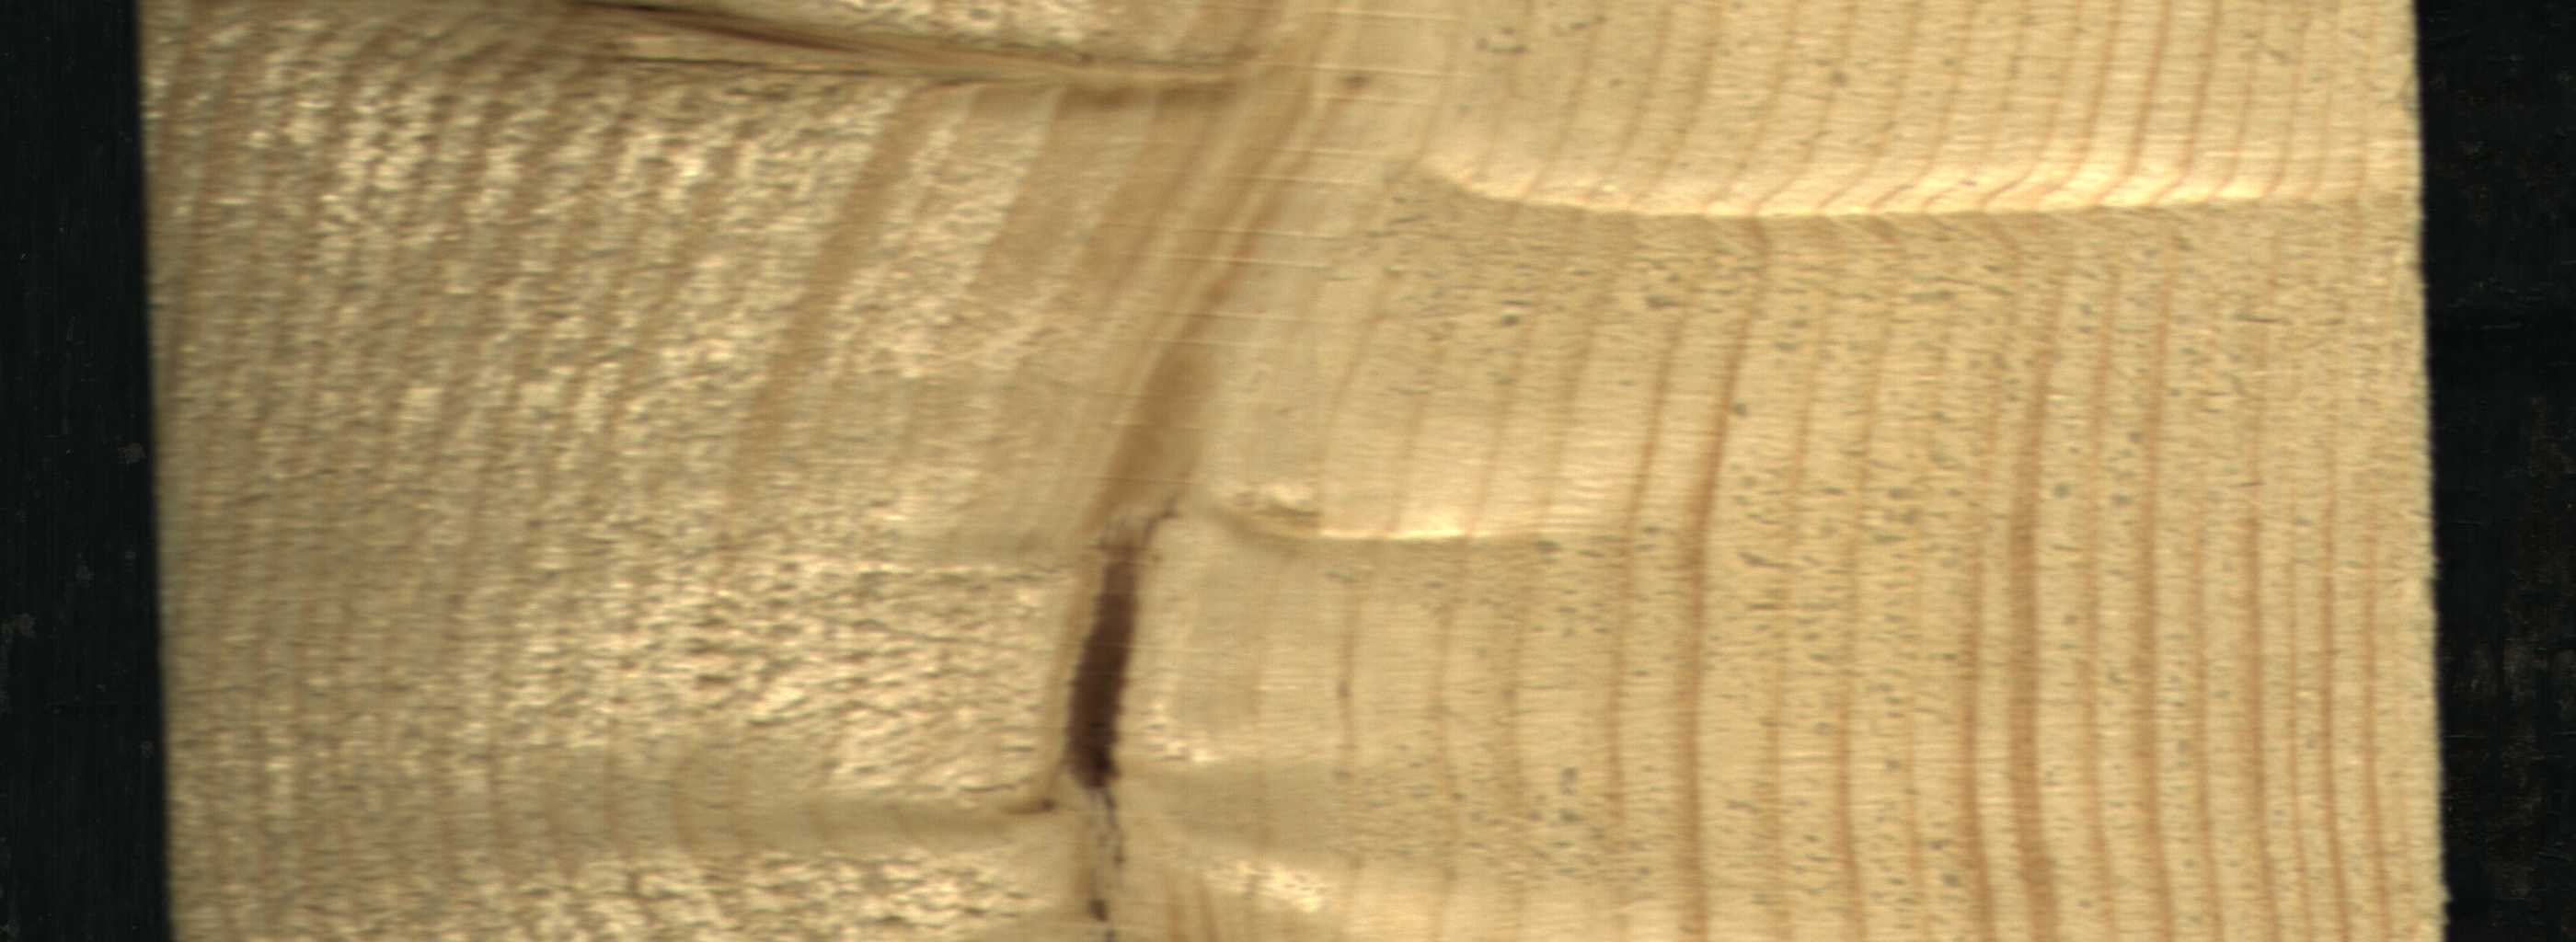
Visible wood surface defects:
Marrow
Live_Knot